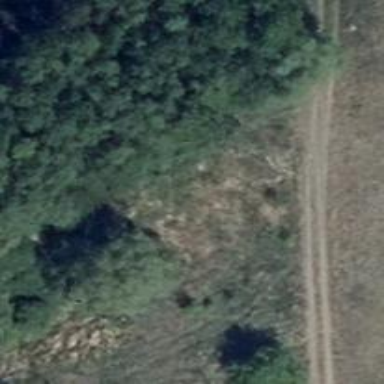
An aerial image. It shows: Hunting stand.